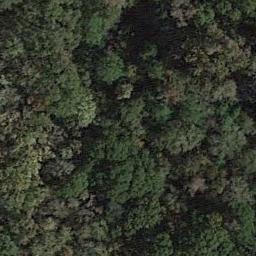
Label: forest